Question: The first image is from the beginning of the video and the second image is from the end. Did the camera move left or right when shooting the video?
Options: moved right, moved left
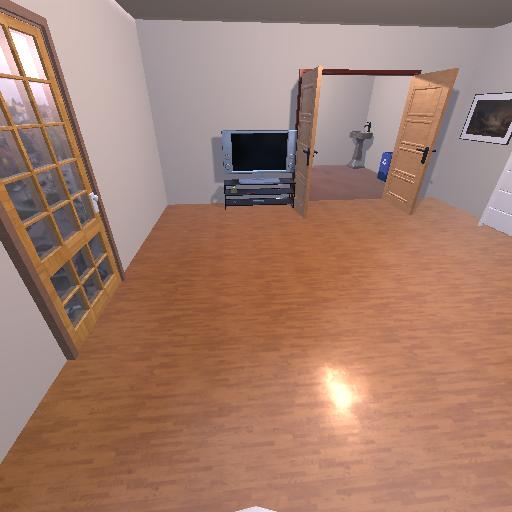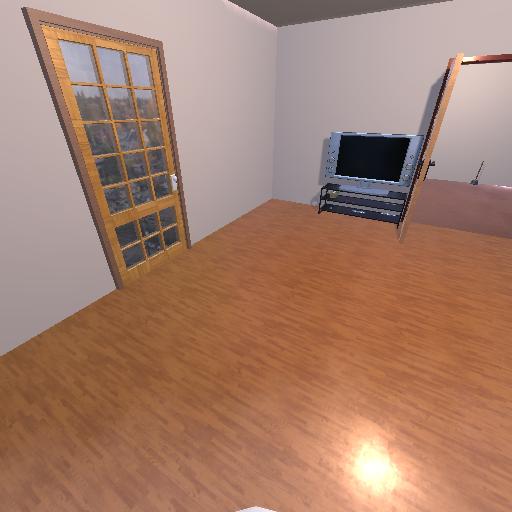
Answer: moved right